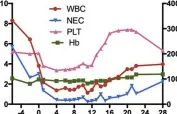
Clinical monitoring after infusion of piggyBac-generated CAR19-T cells. (F) Changes of white blood cells (WBC), neutrophils (NEC), platelet (PLT) and hemoglobin (Hb) during 28 days after infusion.
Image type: pathology (immunostaining)